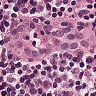
Metastatic tissue present: no